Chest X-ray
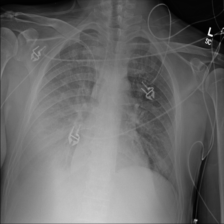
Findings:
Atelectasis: negative
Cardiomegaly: negative
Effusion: negative
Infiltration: negative
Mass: negative
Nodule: negative
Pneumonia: negative
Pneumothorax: negative
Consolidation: negative
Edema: negative
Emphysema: negative
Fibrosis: negative
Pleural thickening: negative
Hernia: negative